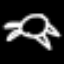
Label: frog